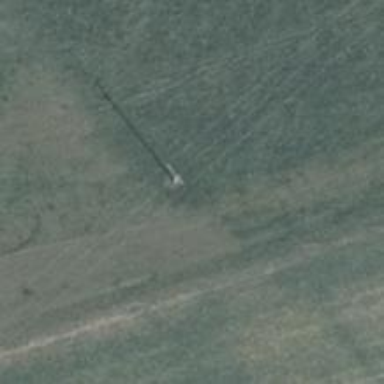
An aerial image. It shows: Power pole.